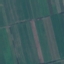
Land use / land cover class: AnnualCrop